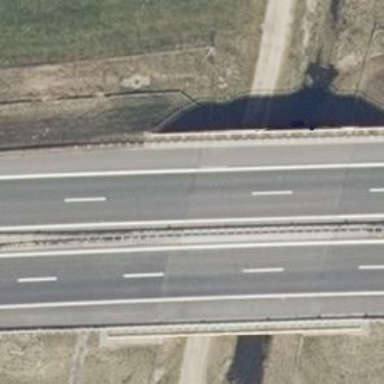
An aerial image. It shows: Asphalt bridge over motorway.